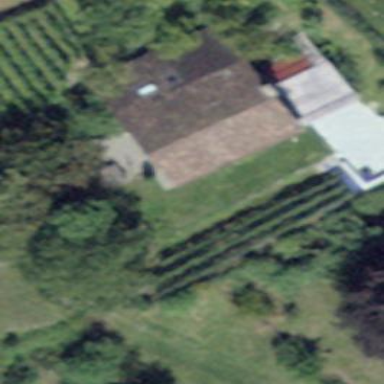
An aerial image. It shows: Vineyard where grapes are grown.